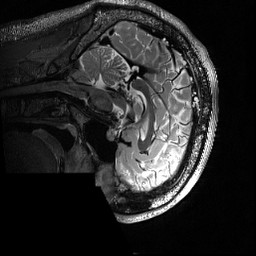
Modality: T2w
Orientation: sagittal
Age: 21
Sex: male
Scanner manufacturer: siemens
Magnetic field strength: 3 T
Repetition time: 3.2 s
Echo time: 0.56 s